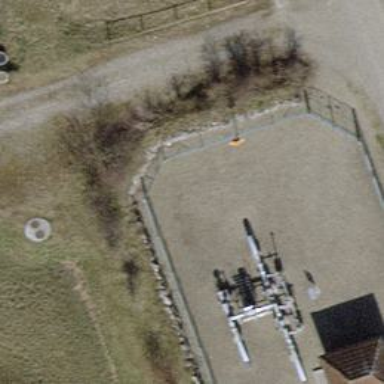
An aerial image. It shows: Pipeline marker.